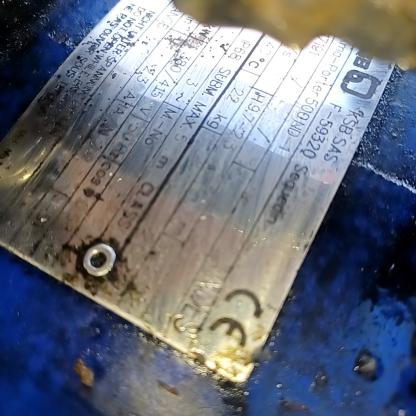
Klasa: tabliczka-znamionowa